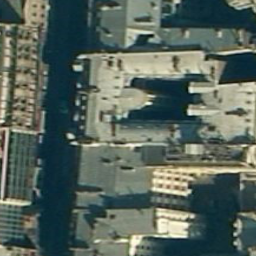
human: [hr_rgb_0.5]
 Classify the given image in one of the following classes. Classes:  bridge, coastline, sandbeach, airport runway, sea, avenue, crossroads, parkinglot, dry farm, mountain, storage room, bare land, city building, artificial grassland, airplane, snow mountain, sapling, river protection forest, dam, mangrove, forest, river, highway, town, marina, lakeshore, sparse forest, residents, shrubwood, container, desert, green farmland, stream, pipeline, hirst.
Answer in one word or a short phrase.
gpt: city building